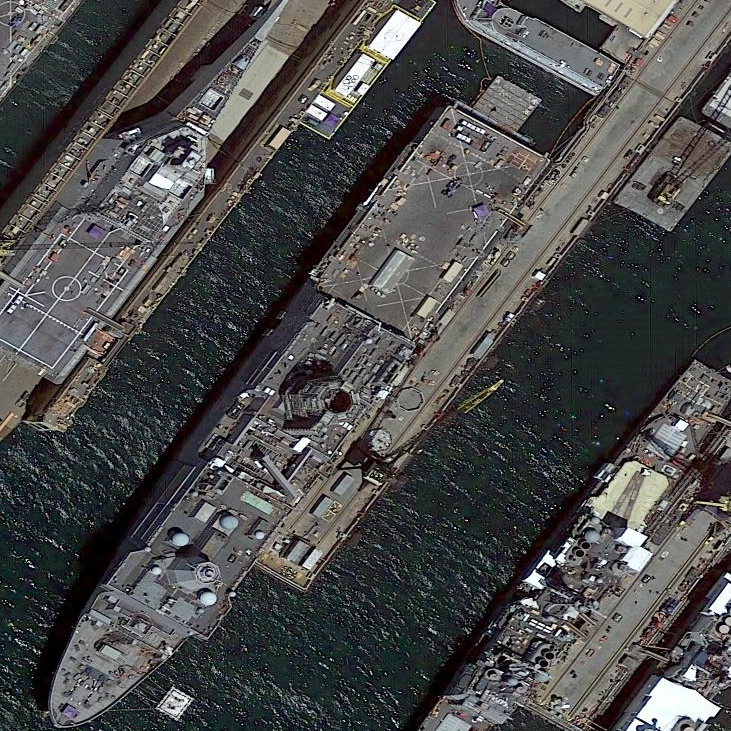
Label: San_Antonio-class_transport_dock